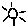
Label: sun